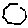
Label: hexagon